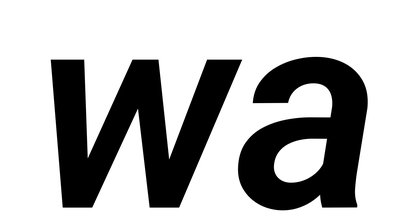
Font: Roboto-Italic_SemiBold_Italic